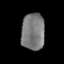
Tissue: lung
Cell type: Others
Senescence score: 0.2045
Nuclear area (px): 837
Mean DAPI intensity: 123.042